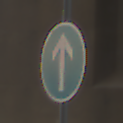
Verkehrszeichen: VorgeschriebeneFahrtrichtungGeradeaus
Umgebung: Roofed, Beach
Tageszeit: Midday
Wetter: Overcast
Licht: Natural
Jahreszeit: NotSpecified
Kontrast: LowContrast